Interaction volume radius: 5 \u00c5
Interaction volume height: 10 \u00c5
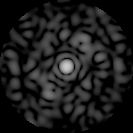
Disorder parameter: 0.723